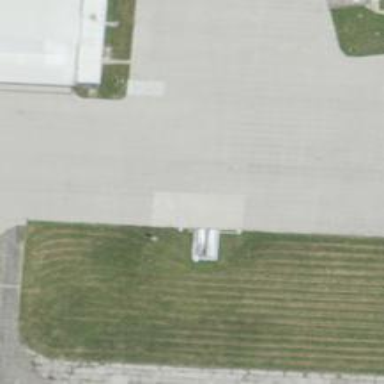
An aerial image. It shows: Airport facility for fuel storage.